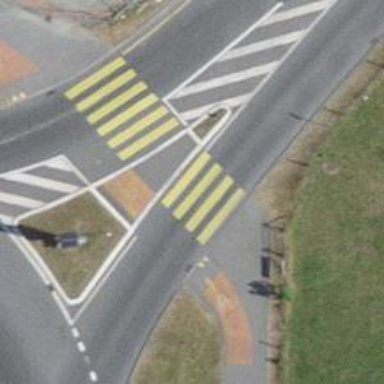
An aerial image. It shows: Uncontrolled zebra crossing with zebra markings.